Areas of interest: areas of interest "Changlong Car City"
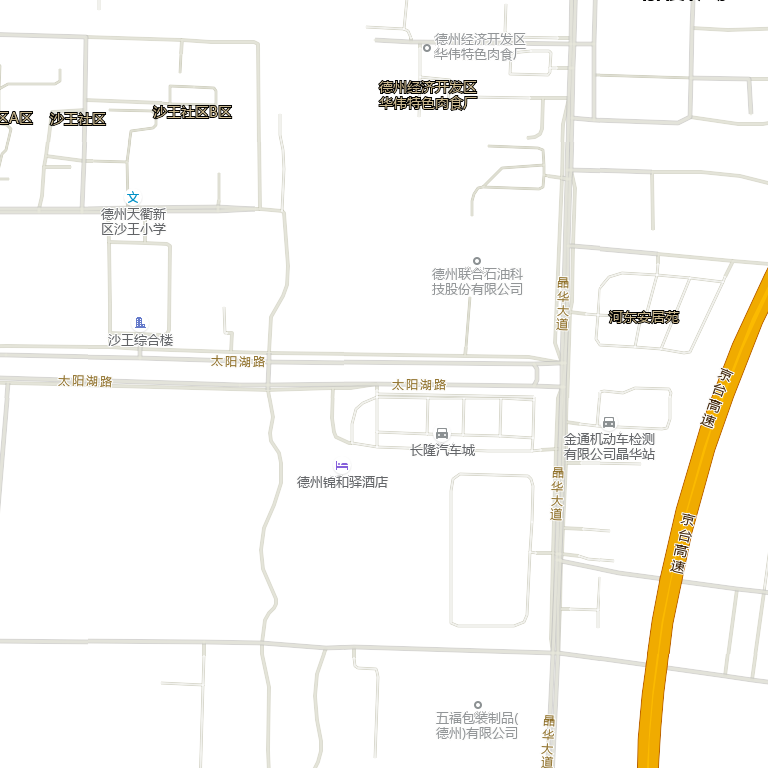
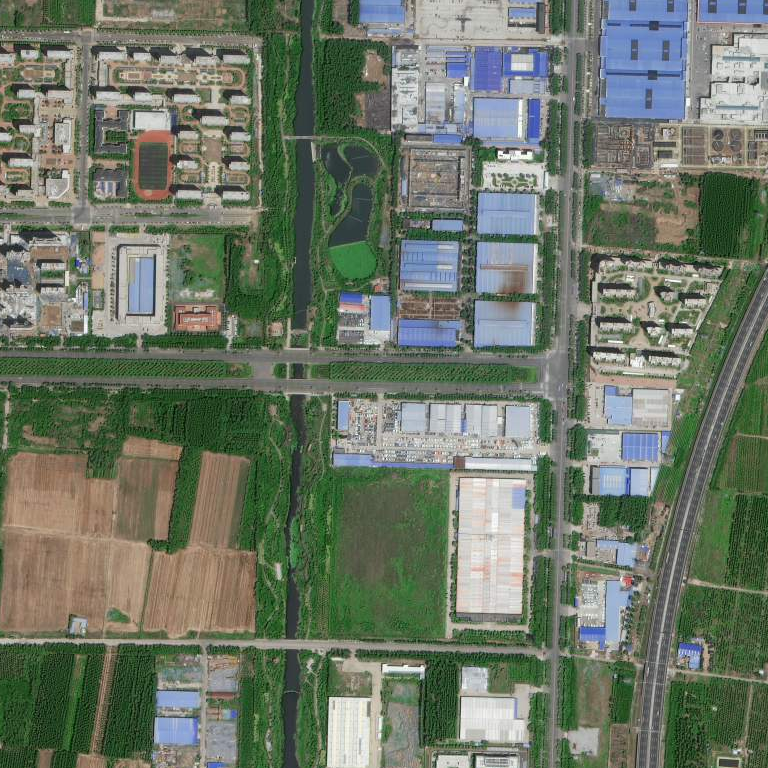